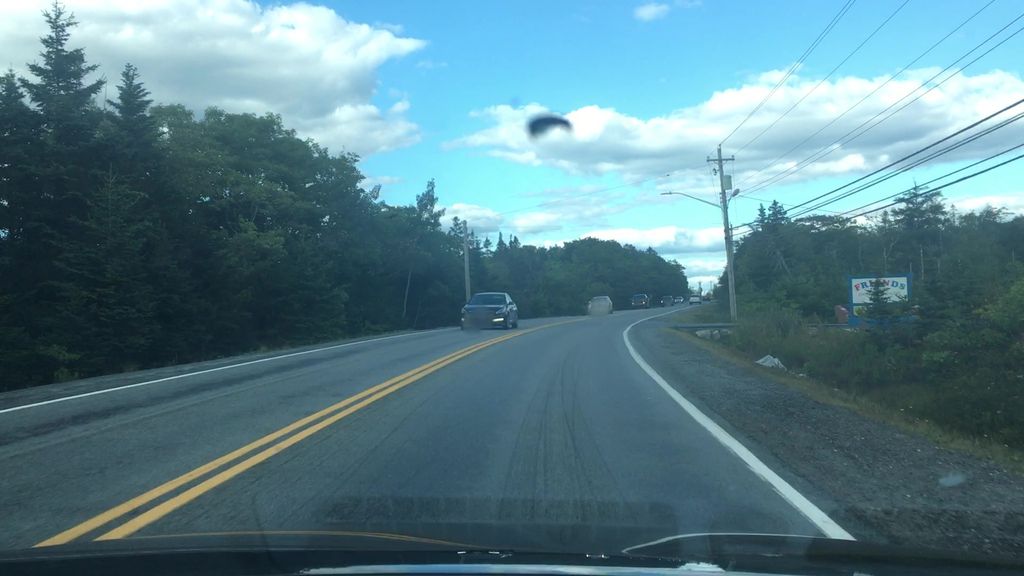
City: halifax